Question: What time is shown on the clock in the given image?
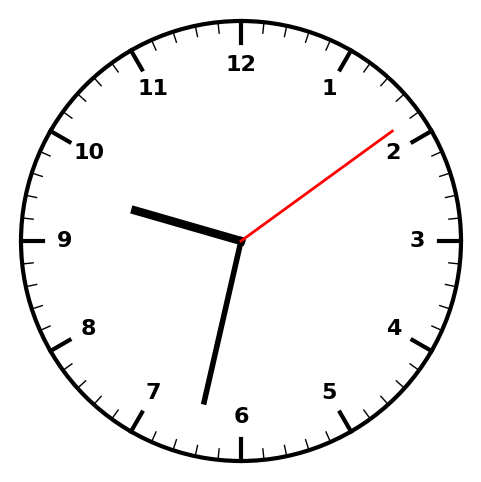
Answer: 09:32:09